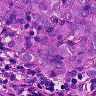
Metastatic tissue present: yes